Question: I'm new in iPhone development. I want to add a check box into an alert view. I'm doing tests on this alertview for the last two days, but do not get any working demo project. I want exactly this alertbox!

Can anyone help me?
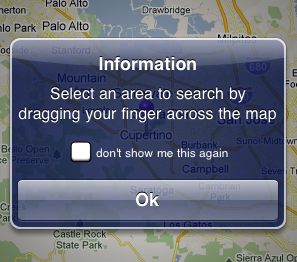
Answer: try this code for add checkbox in 'alertview'.
'''
let nameField = UIButton(frame: CGRect(x: 0.0, y: 0, width: 50, height: 50.0))
let v = UIView(frame: CGRect(x: 0, y: 0, width: 250, height: 40))
nameField.setImage(UIImage(named: "checkbox_off.png"), for: .normal)
v.addSubview(nameField)
var av = UIAlertView(title: "TEST", message: "subview", delegate: nil, cancelButtonTitle: "NO", otherButtonTitles: "YES")
av.setValue(v, forKey: "accessoryView")
av.show()
'''
'''
UIButton *nameField = [[UIButton alloc] initWithFrame:CGRectMake(0.0, 0, 50, 50.0)];
UIView *v = [[UIView alloc] initWithFrame:CGRectMake(0, 0, 250, 40)];
[nameField setImage:[UIImage imageNamed:@"checkbox_off.png"] forState:UIControlStateNormal];
[v addSubview:nameField];
UIAlertView *av = [[UIAlertView alloc] initWithTitle:@"TEST" message:@"subview" delegate:nil cancelButtonTitle:@"NO" otherButtonTitles:@"YES", nil];
[av setValue:v forKey:@"accessoryView"];
[av show];
'''
i hope this code useful for you.